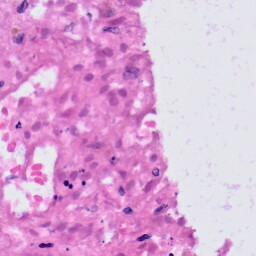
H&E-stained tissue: Skin